Question: I use these modes for OPENGL
'''
glMatrixMode(GL_PROJECTION);
glLoadIdentity();
glOrtho(0, 640, 480, 0, 1, -1);
glMatrixMode(GL_MODELVIEW);
glEnable(GL_TEXTURE_2D);
'''
and I'm using this code to draw the texture
'''
texture.bind();
glBegin(GL_QUADS);
glTexCoord2f(0, 0);
glVertex2f(x, y);// Upper Left
glTexCoord2f(1, 0);
glVertex2f(x + width, y); // Upper right
glTexCoord2f(1, 1);
glVertex2f(x + width, y + heigth); // Lower right
glTexCoord2f(0, 1);
glVertex2f(x, y + heigth); // Lower left
glEnd();
'''
The texture it self is from Minecraft and is a 16x16 texture. but when I scale it to 160x160 I get a result of :

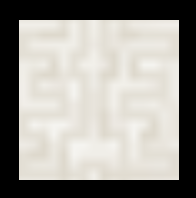
Answer: You need to specify the 'GL_TEXTURE_MIN_FILTER' & 'GL_TEXTURE_MAG_FILTER'.
If you want to keep the pixel look to the texture, you would do the following.
'''
texture.bind(); // First you bind your texture
glTexParameteri(GL_TEXTURE_2D, GL_TEXTURE_MIN_FILTER, GL_NEAREST);
glTexParameteri(GL_TEXTURE_2D, GL_TEXTURE_MAG_FILTER, GL_NEAREST);
'''
and if you want them back to being "blury", you would do the following.
'''
texture.bind(); // First you bind your texture
glTexParameteri(GL_TEXTURE_2D, GL_TEXTURE_MIN_FILTER, GL_LINEAR);
glTexParameteri(GL_TEXTURE_2D, GL_TEXTURE_MAG_FILTER, GL_LINEAR);
'''
Remember that for multiple textures you need to call them individually, like this.
'''
texture1.bind();
glTexParameteri(GL_TEXTURE_2D, GL_TEXTURE_MIN_FILTER, GL_NEAREST);
glTexParameteri(GL_TEXTURE_2D, GL_TEXTURE_MAG_FILTER, GL_NEAREST);
texture2.bind();
glTexParameteri(GL_TEXTURE_2D, GL_TEXTURE_MIN_FILTER, GL_NEAREST);
glTexParameteri(GL_TEXTURE_2D, GL_TEXTURE_MAG_FILTER, GL_NEAREST);
'''